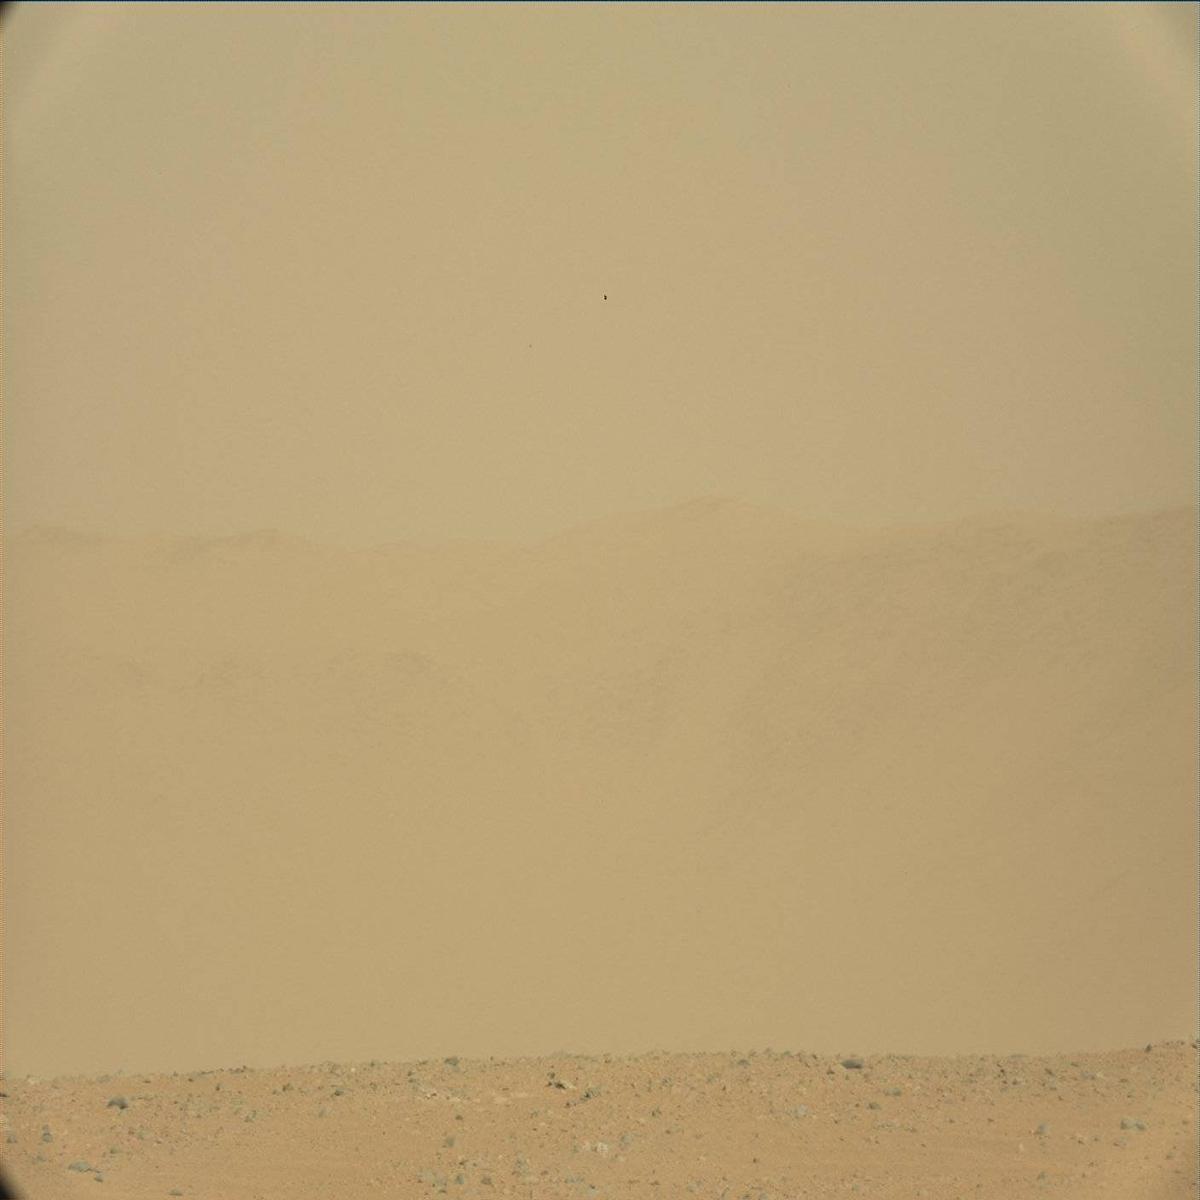
Terrain classes present: Ridge, Rock, Sand / Soil, Sky